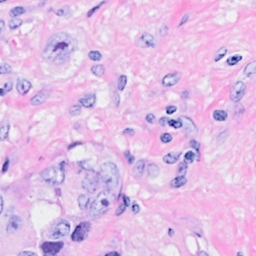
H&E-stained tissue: Breast